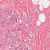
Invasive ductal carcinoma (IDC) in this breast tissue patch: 1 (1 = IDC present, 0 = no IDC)